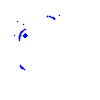
Particle: kaon